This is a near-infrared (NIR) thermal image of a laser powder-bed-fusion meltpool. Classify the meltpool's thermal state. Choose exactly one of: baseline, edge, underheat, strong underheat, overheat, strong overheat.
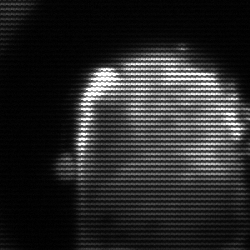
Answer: baseline